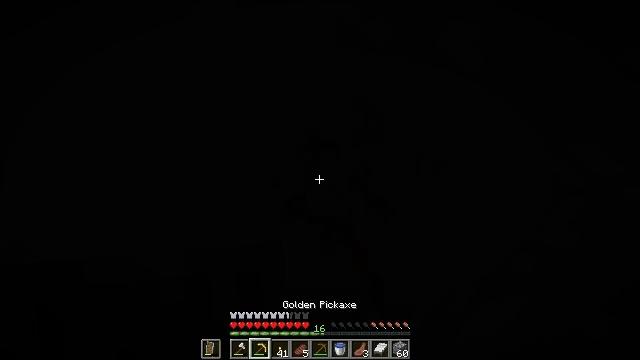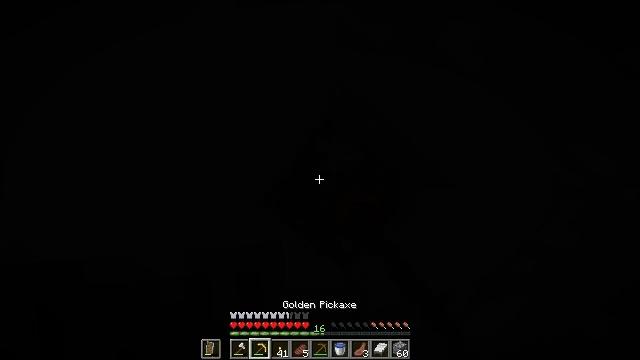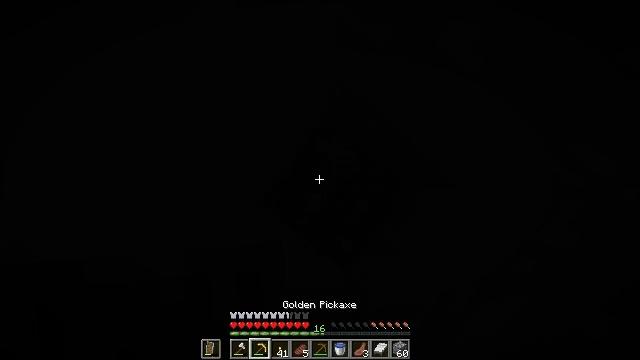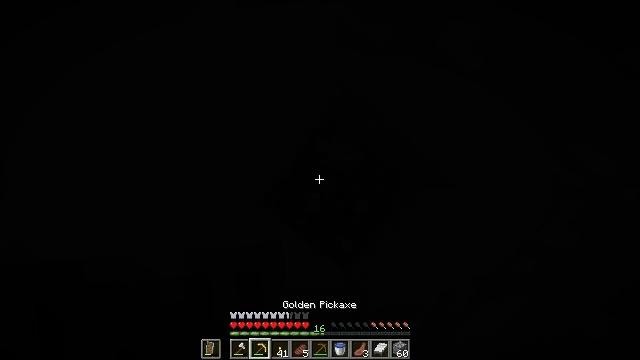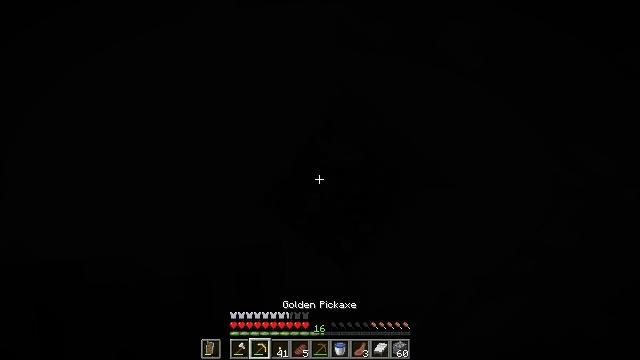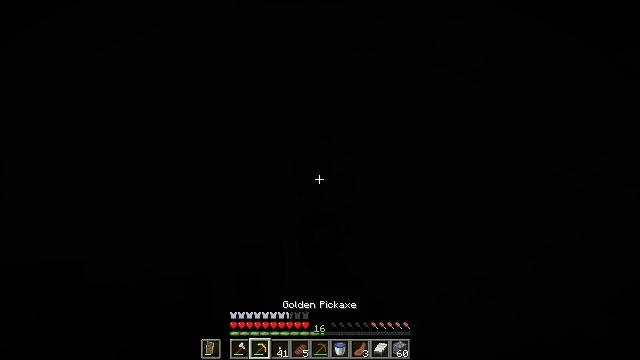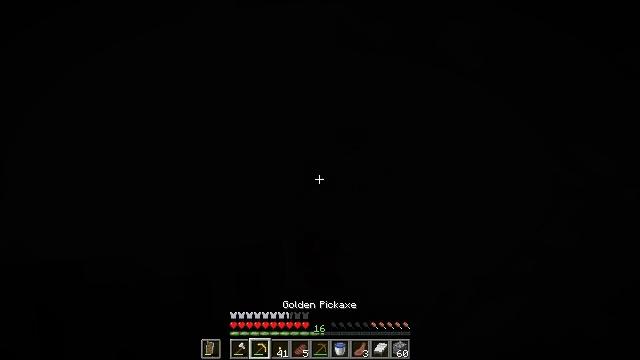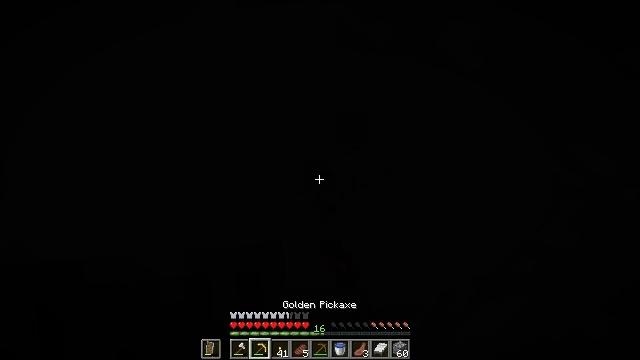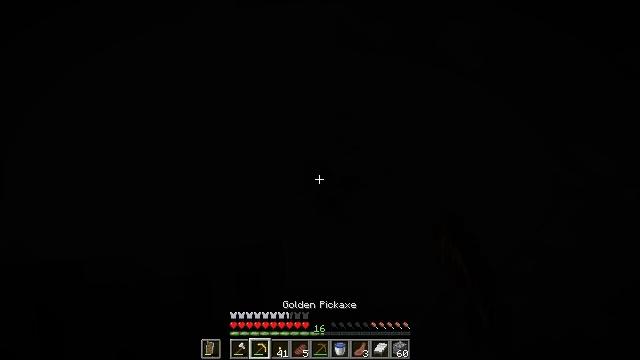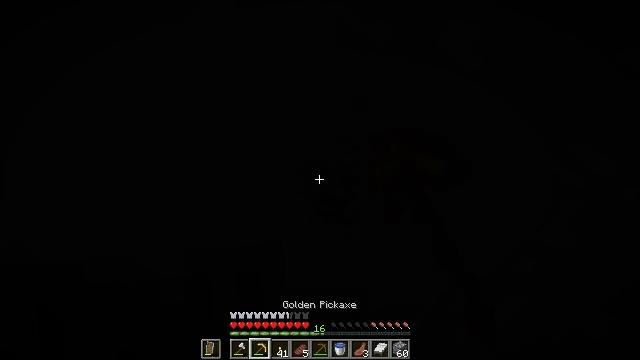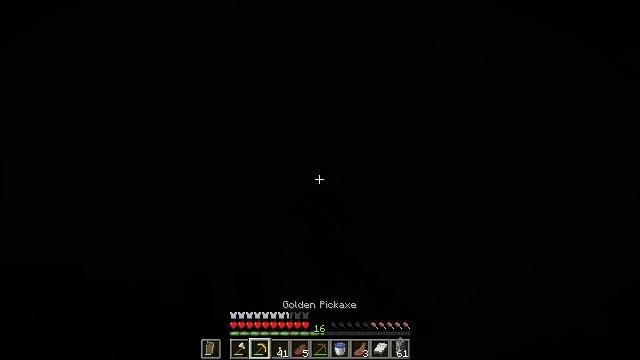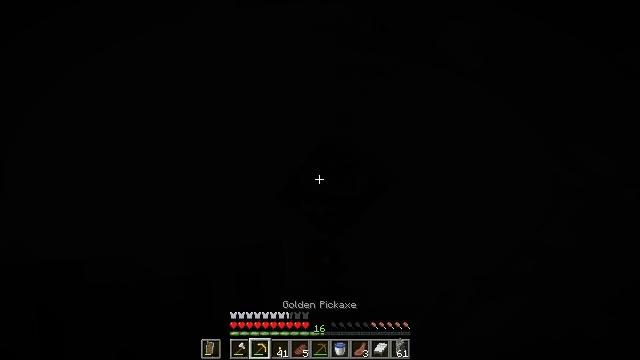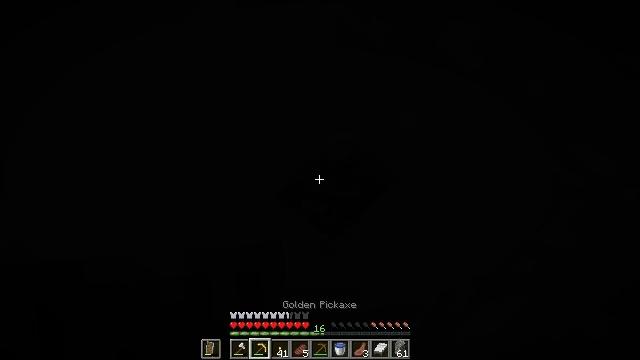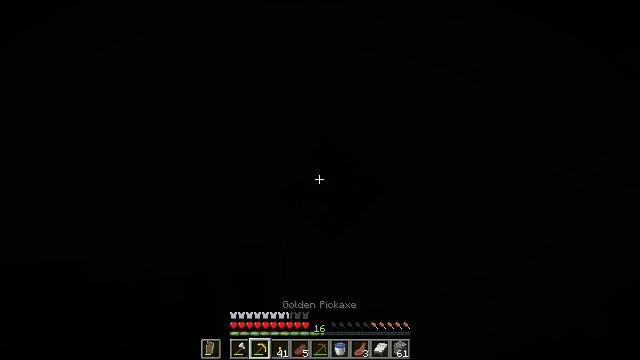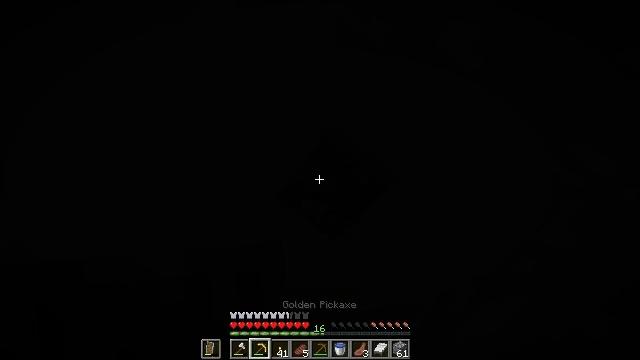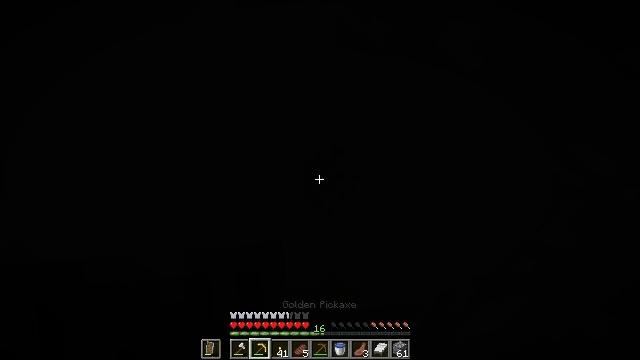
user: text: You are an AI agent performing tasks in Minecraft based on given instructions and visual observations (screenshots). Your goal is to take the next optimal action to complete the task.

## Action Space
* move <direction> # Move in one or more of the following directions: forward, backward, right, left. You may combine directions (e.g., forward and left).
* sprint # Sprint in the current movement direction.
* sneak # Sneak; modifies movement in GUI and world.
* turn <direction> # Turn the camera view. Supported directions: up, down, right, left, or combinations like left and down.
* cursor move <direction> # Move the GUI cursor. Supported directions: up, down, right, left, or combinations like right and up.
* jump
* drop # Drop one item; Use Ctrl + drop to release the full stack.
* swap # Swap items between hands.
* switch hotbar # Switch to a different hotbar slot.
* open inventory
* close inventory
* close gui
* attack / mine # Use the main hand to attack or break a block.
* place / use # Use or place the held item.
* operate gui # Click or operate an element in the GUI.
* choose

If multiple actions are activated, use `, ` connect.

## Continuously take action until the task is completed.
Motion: motion action
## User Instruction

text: Mine stone underground.
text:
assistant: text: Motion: turn up, attack / mine
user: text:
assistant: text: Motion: attack / mine
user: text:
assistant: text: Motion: attack / mine
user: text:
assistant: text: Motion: attack / mine
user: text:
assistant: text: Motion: attack / mine
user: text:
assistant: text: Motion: attack / mine
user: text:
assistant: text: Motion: attack / mine
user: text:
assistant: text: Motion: attack / mine
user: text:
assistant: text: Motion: attack / mine
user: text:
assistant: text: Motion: attack / mine
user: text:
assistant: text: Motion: attack / mine
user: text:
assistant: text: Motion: attack / mine
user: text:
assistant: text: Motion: attack / mine
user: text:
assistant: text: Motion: attack / mine
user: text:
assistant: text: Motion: attack / mine
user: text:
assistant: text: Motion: attack / mine
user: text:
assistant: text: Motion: attack / mine
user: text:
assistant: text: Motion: attack / mine
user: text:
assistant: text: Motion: attack / mine
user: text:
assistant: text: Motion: attack / mine
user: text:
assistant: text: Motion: attack / mine
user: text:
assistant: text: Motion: attack / mine
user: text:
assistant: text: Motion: attack / mine
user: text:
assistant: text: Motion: attack / mine
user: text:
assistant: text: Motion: attack / mine
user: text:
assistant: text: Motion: attack / mine
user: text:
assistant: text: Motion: attack / mine
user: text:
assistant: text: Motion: attack / mine
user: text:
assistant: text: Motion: attack / mine
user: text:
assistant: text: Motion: attack / mine